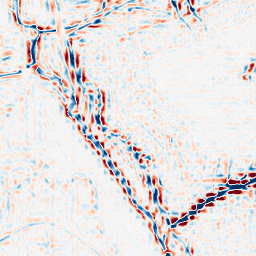
Category: wavelet
Decomposition family: wavelet_reverse_biorthogonal
Decomposition parameters: wavelet: rbio1.3
level: 3
Upsampling method: linear_exact
Upsampling parameters: scale: 2
Upsampling scale: 2